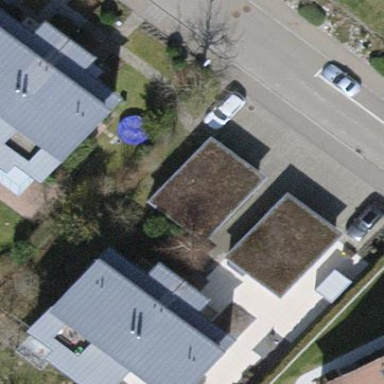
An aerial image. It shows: Group of garages.